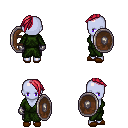
a pixel art fantasy rpg character, female body template, dark elf, purple skin, green robe, metal pants, ruby red long mohawk hairstyle, metal gloves, brown slippers, shield, four views (front, back, left, right), 2x2 character sprite sheet, small pixel art, hard edges, no anti-aliasing